Field crop: tomato
Growth stage: 2
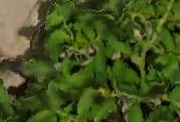
Species: tomato